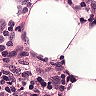
Metastatic tissue present: no